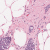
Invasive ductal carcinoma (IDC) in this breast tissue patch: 0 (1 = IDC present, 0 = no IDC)